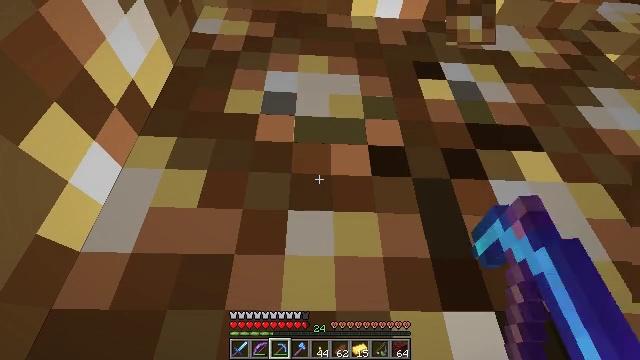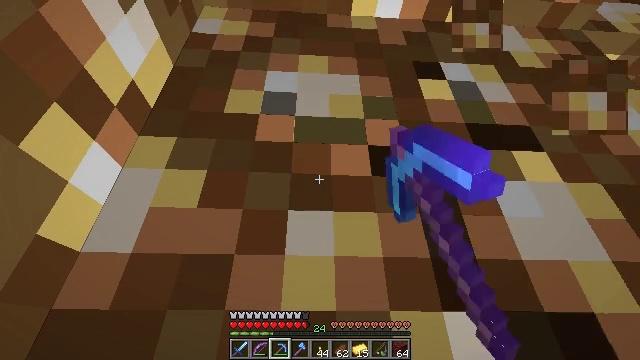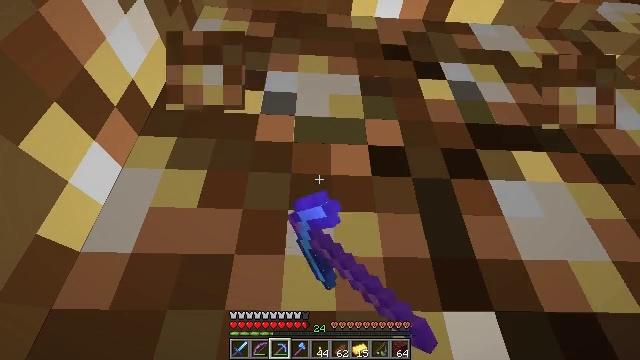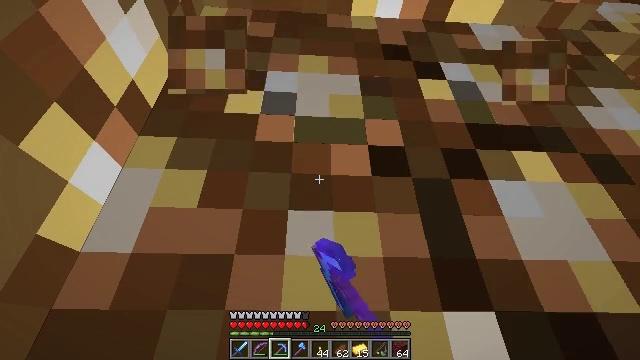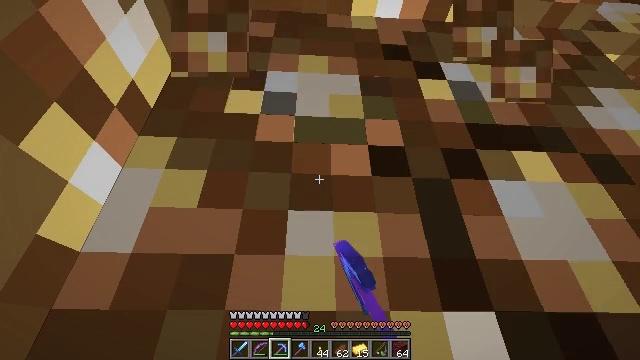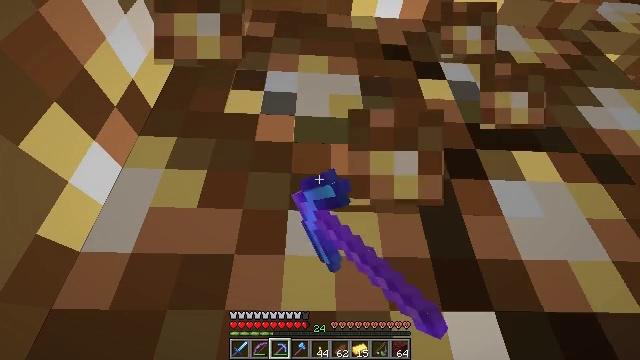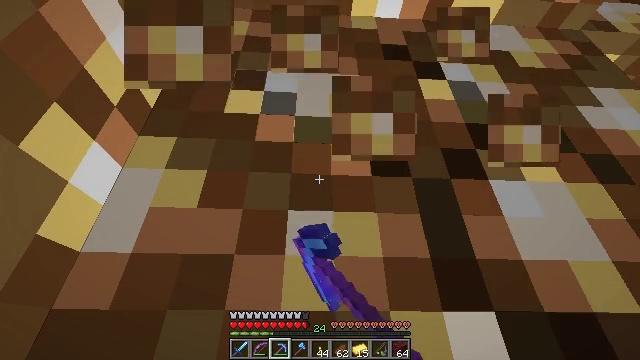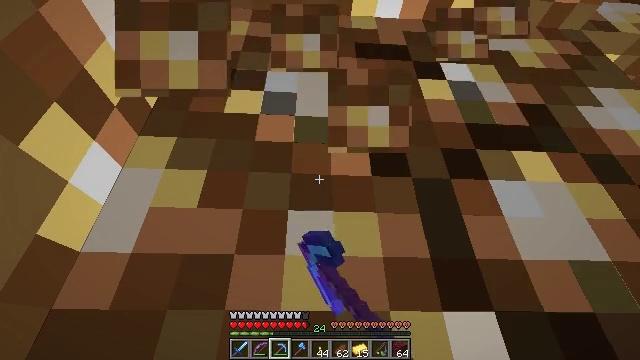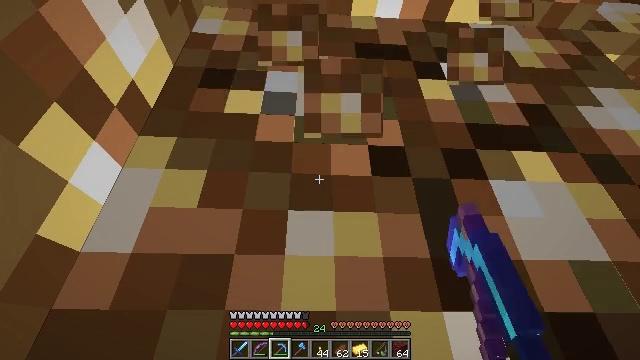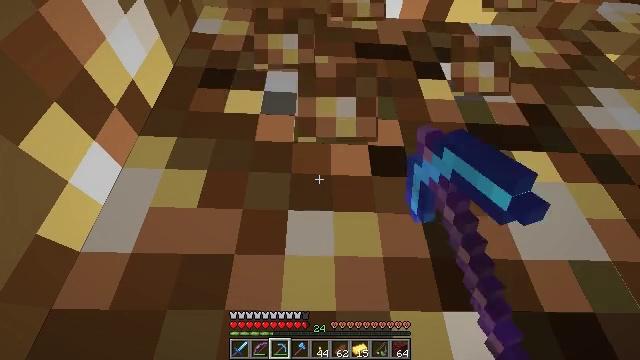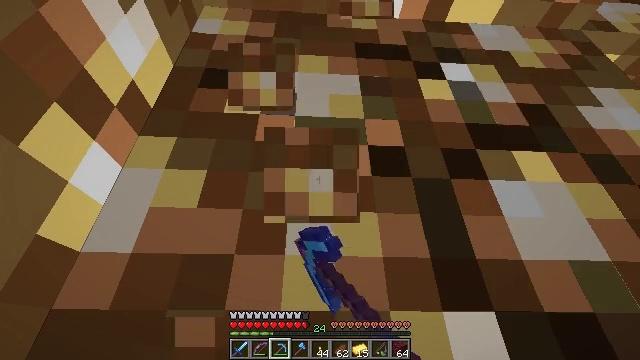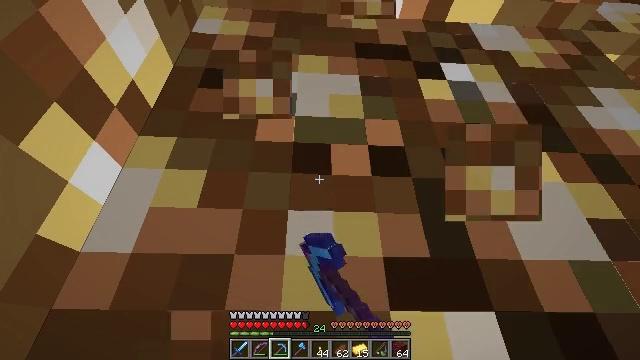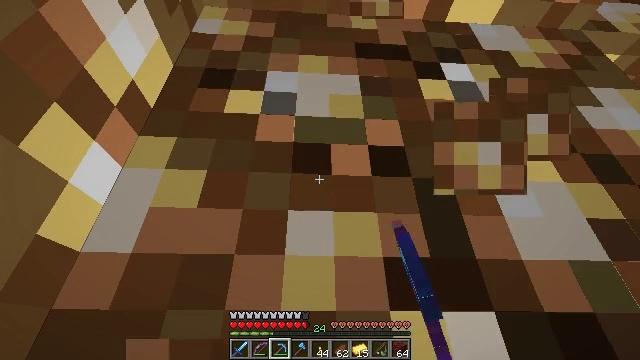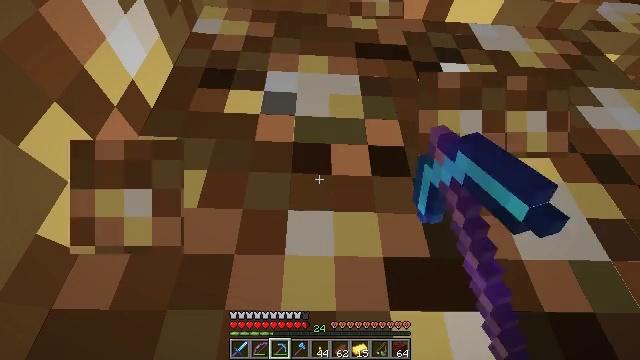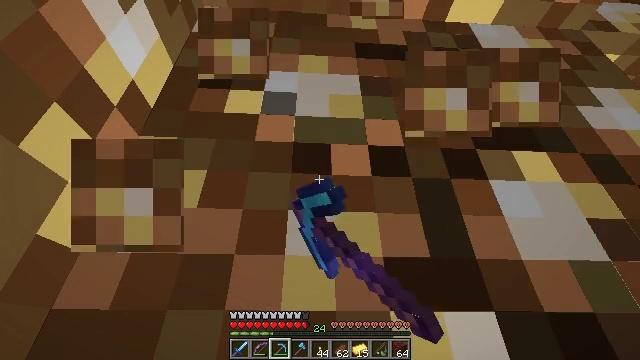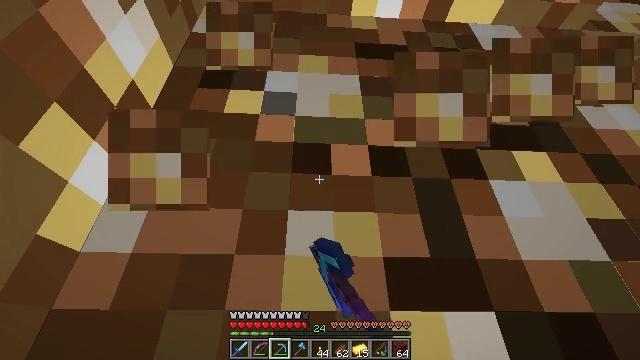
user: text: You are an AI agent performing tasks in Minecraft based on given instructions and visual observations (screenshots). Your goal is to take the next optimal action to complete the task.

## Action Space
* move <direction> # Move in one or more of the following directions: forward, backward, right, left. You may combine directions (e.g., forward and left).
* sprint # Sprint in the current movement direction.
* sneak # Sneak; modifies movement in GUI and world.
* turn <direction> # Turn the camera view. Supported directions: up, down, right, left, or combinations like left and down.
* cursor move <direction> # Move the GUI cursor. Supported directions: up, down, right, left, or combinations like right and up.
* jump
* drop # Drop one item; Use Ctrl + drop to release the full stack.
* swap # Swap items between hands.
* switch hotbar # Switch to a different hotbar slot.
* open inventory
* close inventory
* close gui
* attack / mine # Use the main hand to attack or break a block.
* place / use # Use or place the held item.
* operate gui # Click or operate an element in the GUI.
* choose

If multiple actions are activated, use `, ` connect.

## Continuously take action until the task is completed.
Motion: motion action
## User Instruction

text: Gather glowstone for crafting.
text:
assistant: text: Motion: attack / mine
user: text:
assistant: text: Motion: attack / mine
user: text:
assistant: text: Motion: attack / mine
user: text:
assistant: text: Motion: attack / mine
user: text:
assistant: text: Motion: attack / mine
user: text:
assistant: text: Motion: attack / mine
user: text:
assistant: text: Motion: attack / mine
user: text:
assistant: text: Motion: attack / mine
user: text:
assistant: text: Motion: attack / mine
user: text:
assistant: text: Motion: attack / mine
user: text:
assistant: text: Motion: attack / mine
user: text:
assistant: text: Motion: attack / mine
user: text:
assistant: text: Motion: attack / mine
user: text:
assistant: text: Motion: attack / mine
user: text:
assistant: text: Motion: attack / mine
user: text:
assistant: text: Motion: attack / mine
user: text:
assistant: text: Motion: attack / mine
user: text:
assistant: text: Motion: attack / mine
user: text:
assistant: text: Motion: attack / mine
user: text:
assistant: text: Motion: attack / mine
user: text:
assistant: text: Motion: attack / mine
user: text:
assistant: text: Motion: attack / mine
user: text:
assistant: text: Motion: attack / mine
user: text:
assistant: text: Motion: attack / mine
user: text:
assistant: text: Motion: attack / mine
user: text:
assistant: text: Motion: attack / mine
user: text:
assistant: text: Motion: attack / mine
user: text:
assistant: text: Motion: attack / mine
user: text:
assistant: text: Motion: attack / mine
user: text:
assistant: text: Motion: attack / mine